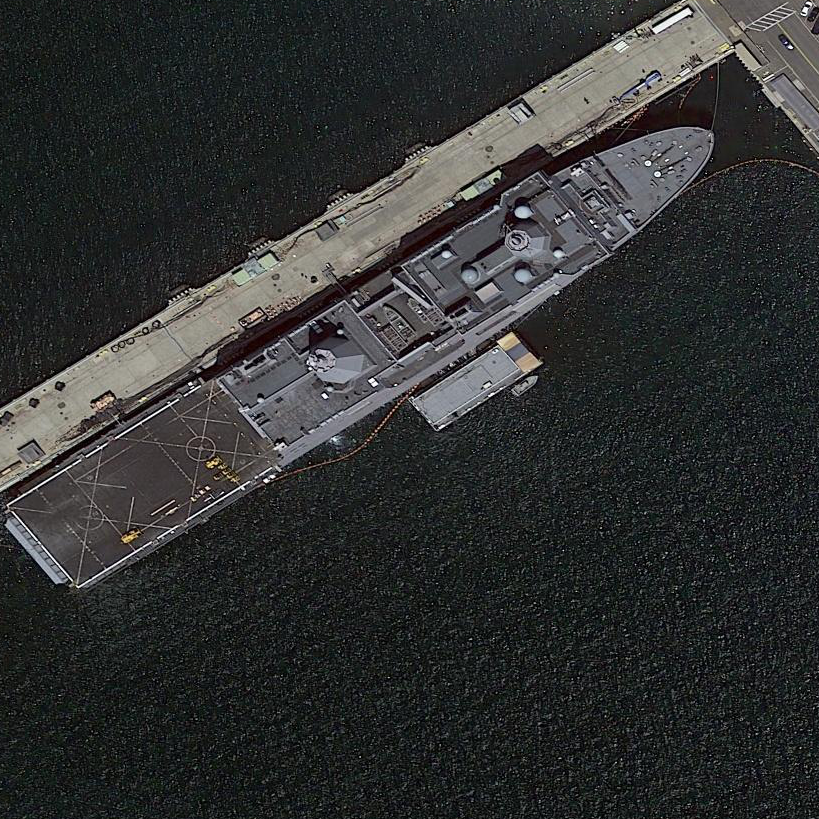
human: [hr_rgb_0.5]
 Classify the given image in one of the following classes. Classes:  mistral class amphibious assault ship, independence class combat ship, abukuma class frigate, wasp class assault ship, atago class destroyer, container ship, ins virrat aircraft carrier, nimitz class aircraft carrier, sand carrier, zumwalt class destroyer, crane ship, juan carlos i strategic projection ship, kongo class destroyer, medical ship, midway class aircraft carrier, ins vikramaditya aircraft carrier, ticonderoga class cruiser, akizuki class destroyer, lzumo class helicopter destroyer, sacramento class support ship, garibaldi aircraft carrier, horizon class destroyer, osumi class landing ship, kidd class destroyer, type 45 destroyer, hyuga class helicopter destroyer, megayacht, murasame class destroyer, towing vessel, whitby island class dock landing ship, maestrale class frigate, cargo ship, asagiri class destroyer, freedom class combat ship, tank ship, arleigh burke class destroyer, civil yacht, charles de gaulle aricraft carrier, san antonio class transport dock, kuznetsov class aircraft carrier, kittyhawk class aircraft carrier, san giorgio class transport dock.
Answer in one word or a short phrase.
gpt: San Antonio class transport dock